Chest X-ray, AP view. Patient: 67 years old, sex M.
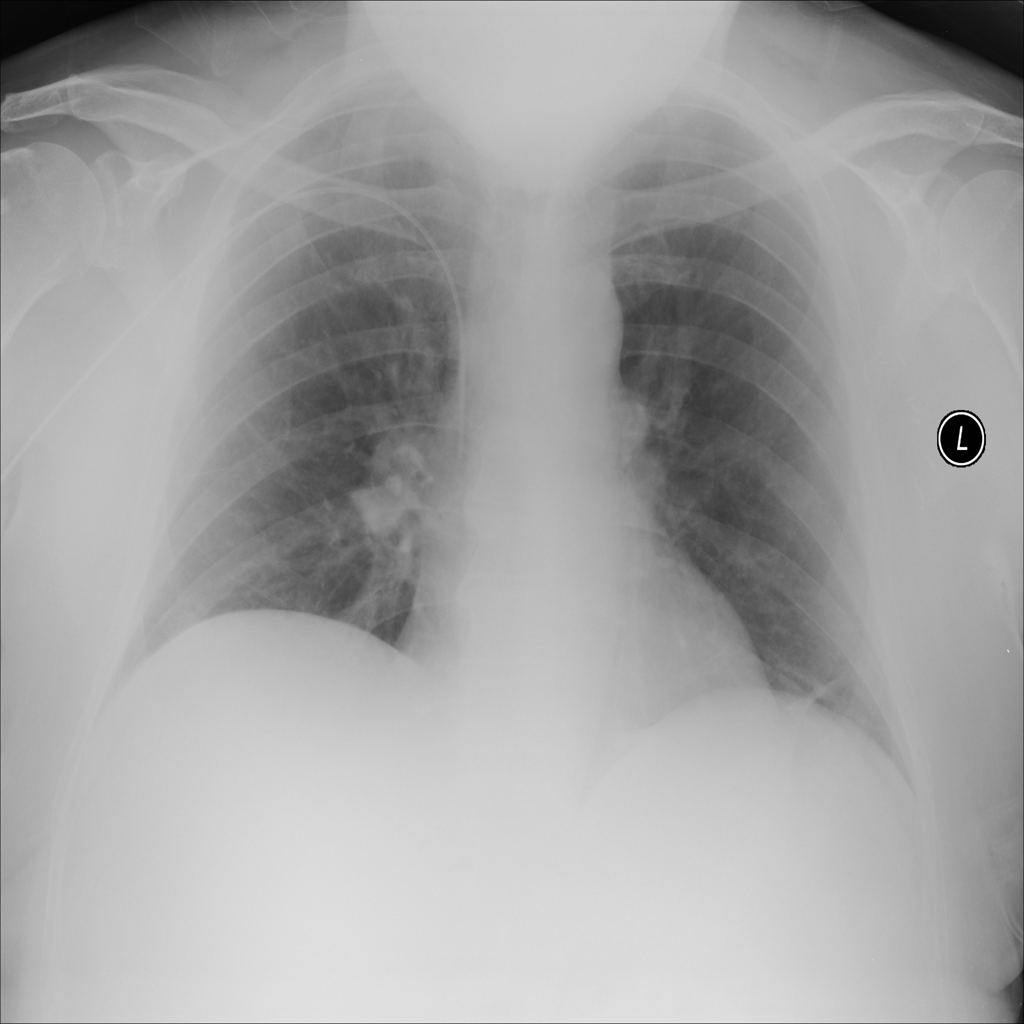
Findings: Atelectasis